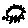
Label: sun